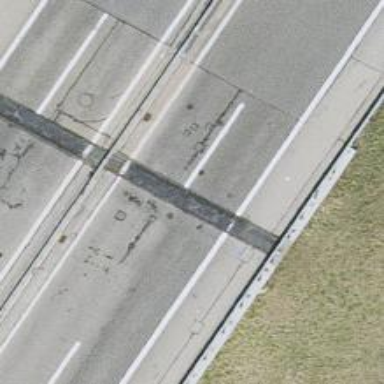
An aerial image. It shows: Bridge over motorway.